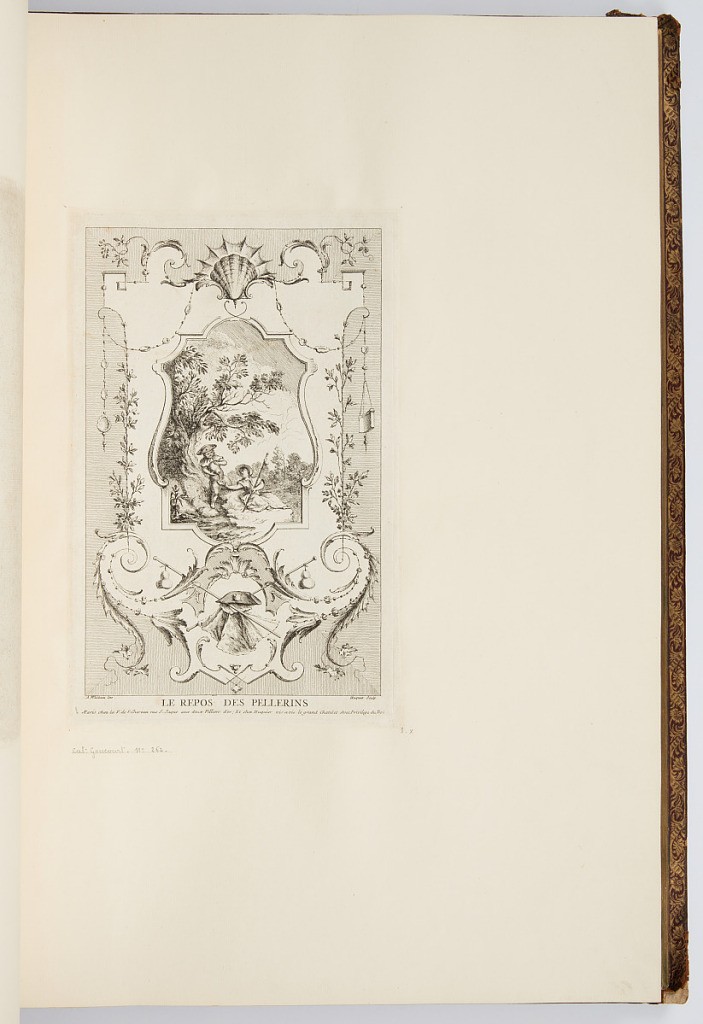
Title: Le Repos de Pellerins
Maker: Antoine Watteau, French, 1684–1721
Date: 1723-1735
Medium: Etching on laid paper
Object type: Bound print
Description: Page of arabesque design with a central cartouche depicting a scene of a young man and a young woman in a landscape; the man is poring liquid into the outstretched cup of the seated woman. Among the tendrils of reeds and vines is a shell (at the top) and a trophy (at the bottom) comprised of a hat, cape, and walking sticks, all attributes of pilgrimage. The plate is signed.